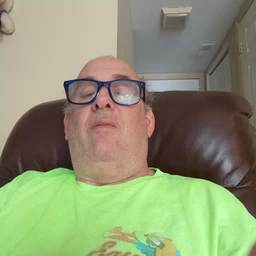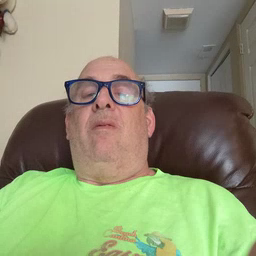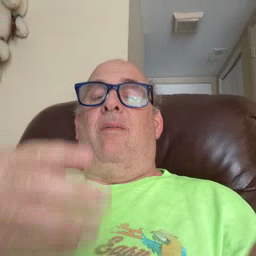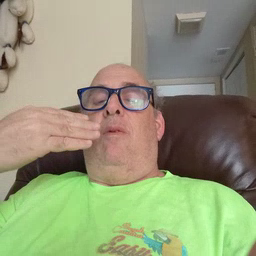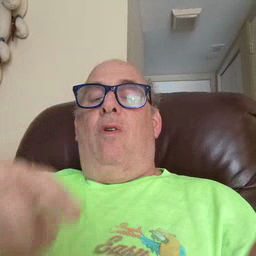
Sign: before